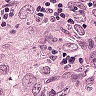
Metastatic tissue present: yes